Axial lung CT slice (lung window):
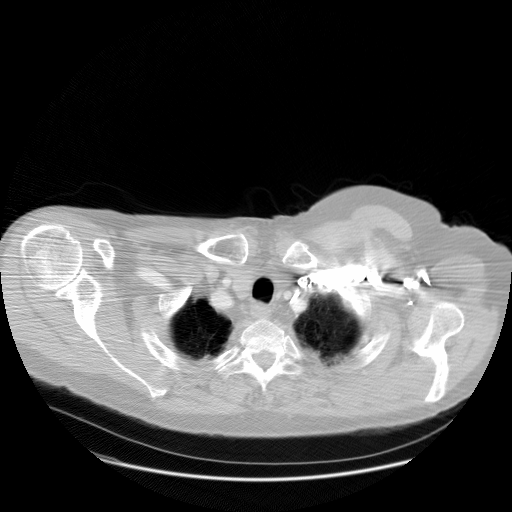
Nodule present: no